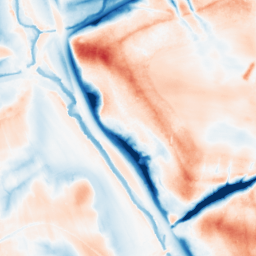
Category: trend_removal
Decomposition family: local_polynomial
Decomposition parameters: window_size: 51
degree: 3
Upsampling method: linear_exact
Upsampling parameters: scale: 4
Upsampling scale: 4